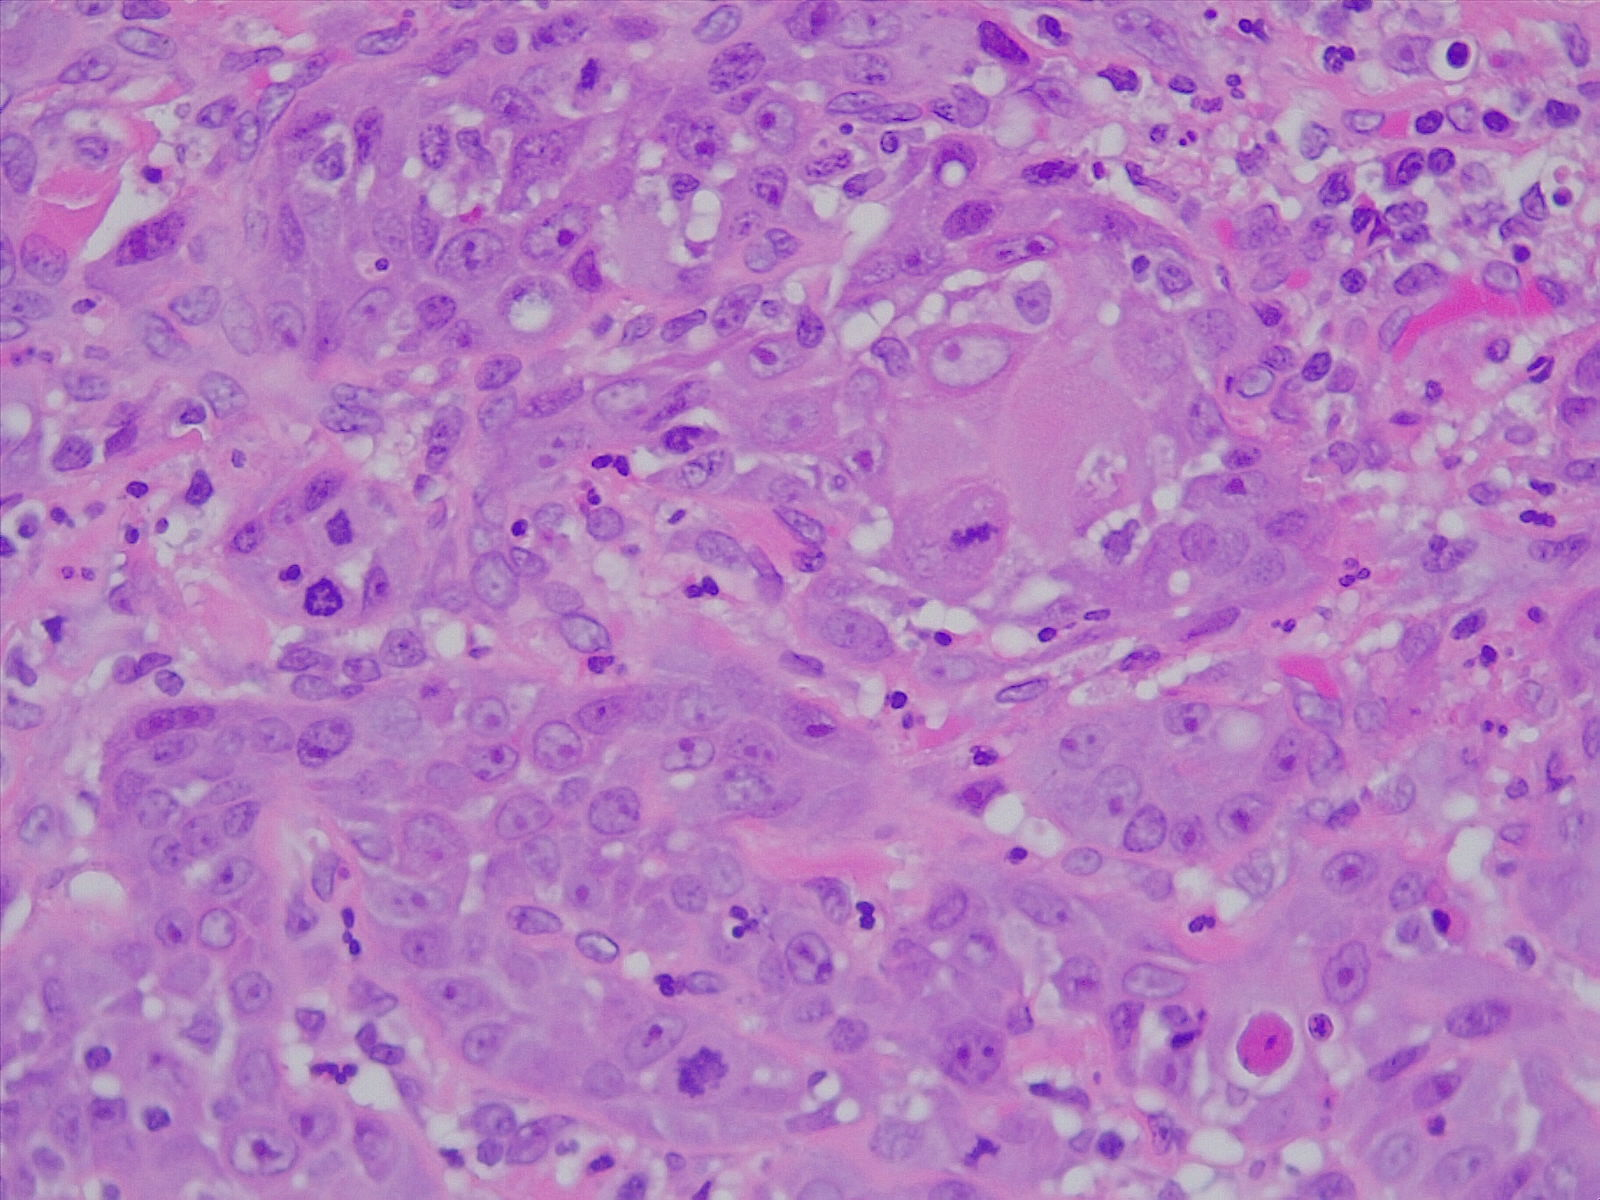
Label: lung squamous cell carcinoma, well differentiated